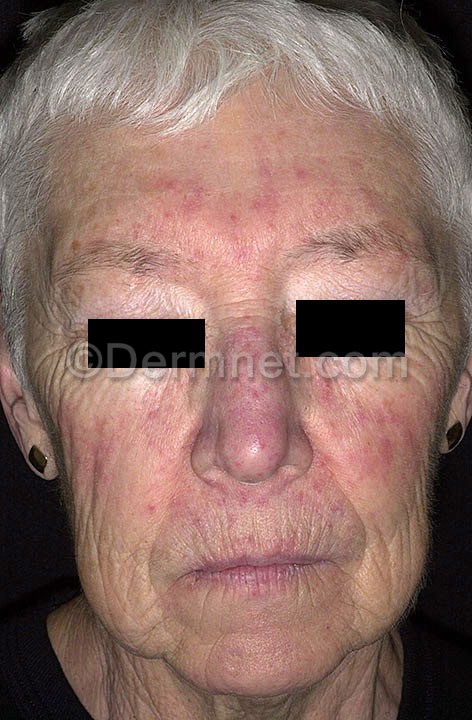
Disease: Acne and Rosacea Photos